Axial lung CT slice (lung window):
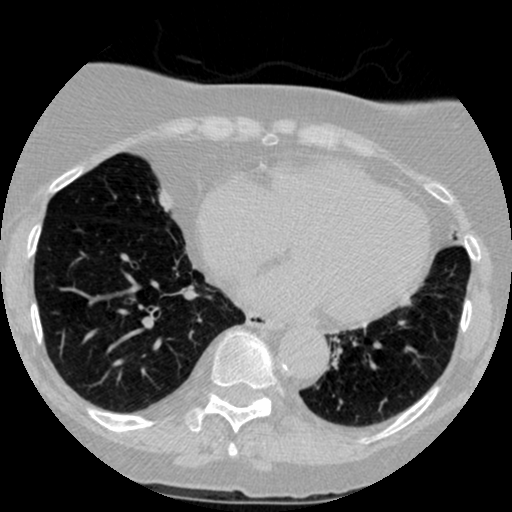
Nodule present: no